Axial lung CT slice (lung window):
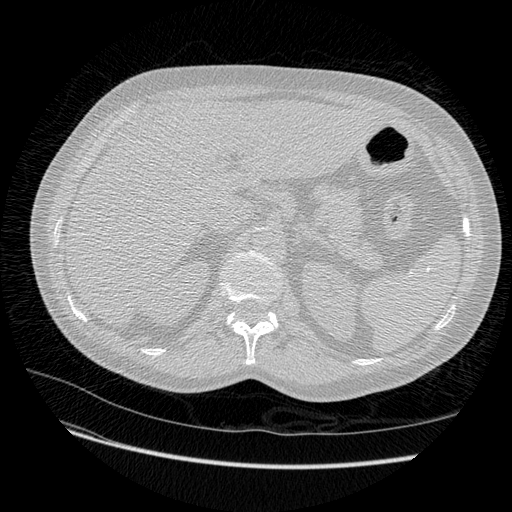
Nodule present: no